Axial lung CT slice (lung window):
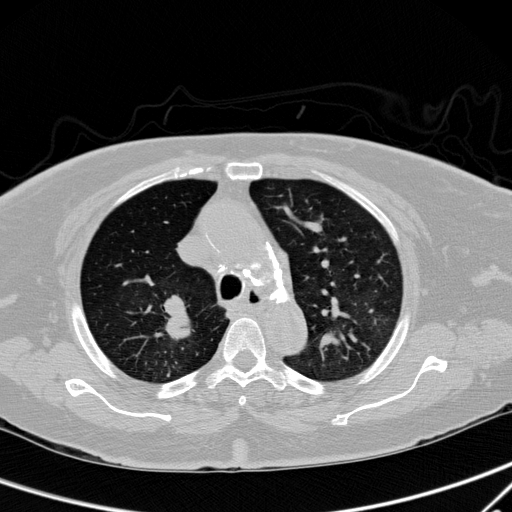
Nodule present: no